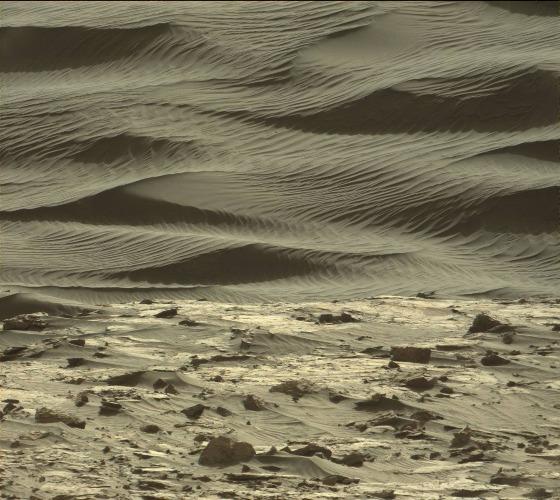
Terrain classes present: Bedrock, Gravel / Sand / Soil, Rock, Shadow